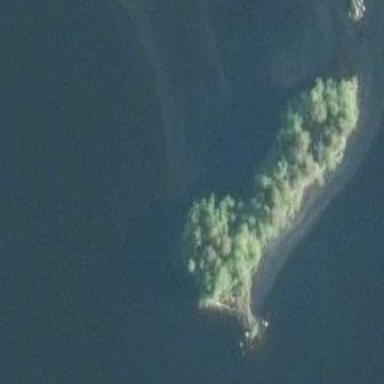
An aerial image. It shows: Islet covered with woodland.